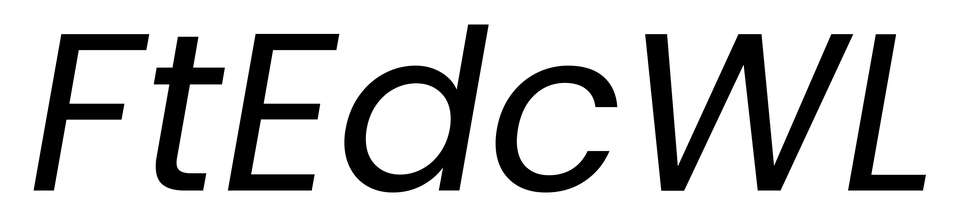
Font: Poppins-Italic